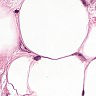
Metastatic tissue present: yes